Question: I want to create a simple app that draws a simple line on screen when I move my phone on the Y-axis from a start point to end point, for example from point a(0,0) to point b(0, 10) please help
demo :

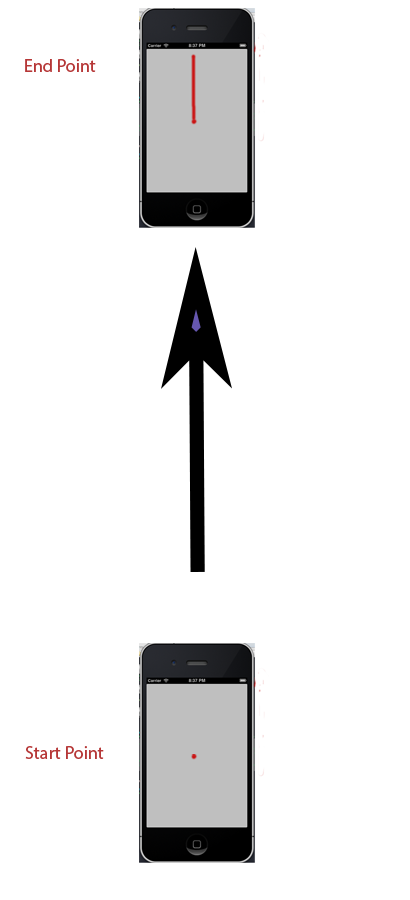
Answer: You need to initialize the motion manager and then check 'motion.userAcceleration.y' value for an appropriate acceleration value (measured in meters / second / second).
In the example below I check for 0.05 which I've found is a fairly decent forward move of the phone. I also wait until the user slows down significantly (-Y value) before drawing. Adjusting the device MotionUpdateInterval will will determine the responsiveness of your app to changes in speed. Right now it is sampling at 1/60 seconds.
'''
motionManager = [[CMMotionManager alloc] init];
motionManager.deviceMotionUpdateInterval = 1.0/60.0;
[motionManager startDeviceMotionUpdatesToQueue:[NSOperationQueue currentQueue] withHandler:^(CMDeviceMotion *motion, NSError *error) {
NSLog(@"Y value is: %f", motion.userAcceleration.y);
if (motion.userAcceleration.y > 0.05) {
//a solid move forward starts
lineLength++; //increment a line length value
}
if (motion.userAcceleration.y < -0.02 && lineLength > 10) {
/*user has abruptly slowed indicating end of the move forward.
* we also make sure we have more than 10 events
*/
[self drawLine]; /* writing drawLine method
* and quartz2d path code is left to the
* op or others */
[motionManager stopDeviceMotionUpdates];
}
}];
'''
Note this code assumes that the phone is lying flat or slightly tilted and that the user is pushing forward (away from themselves, or moving with phone) in portrait mode.